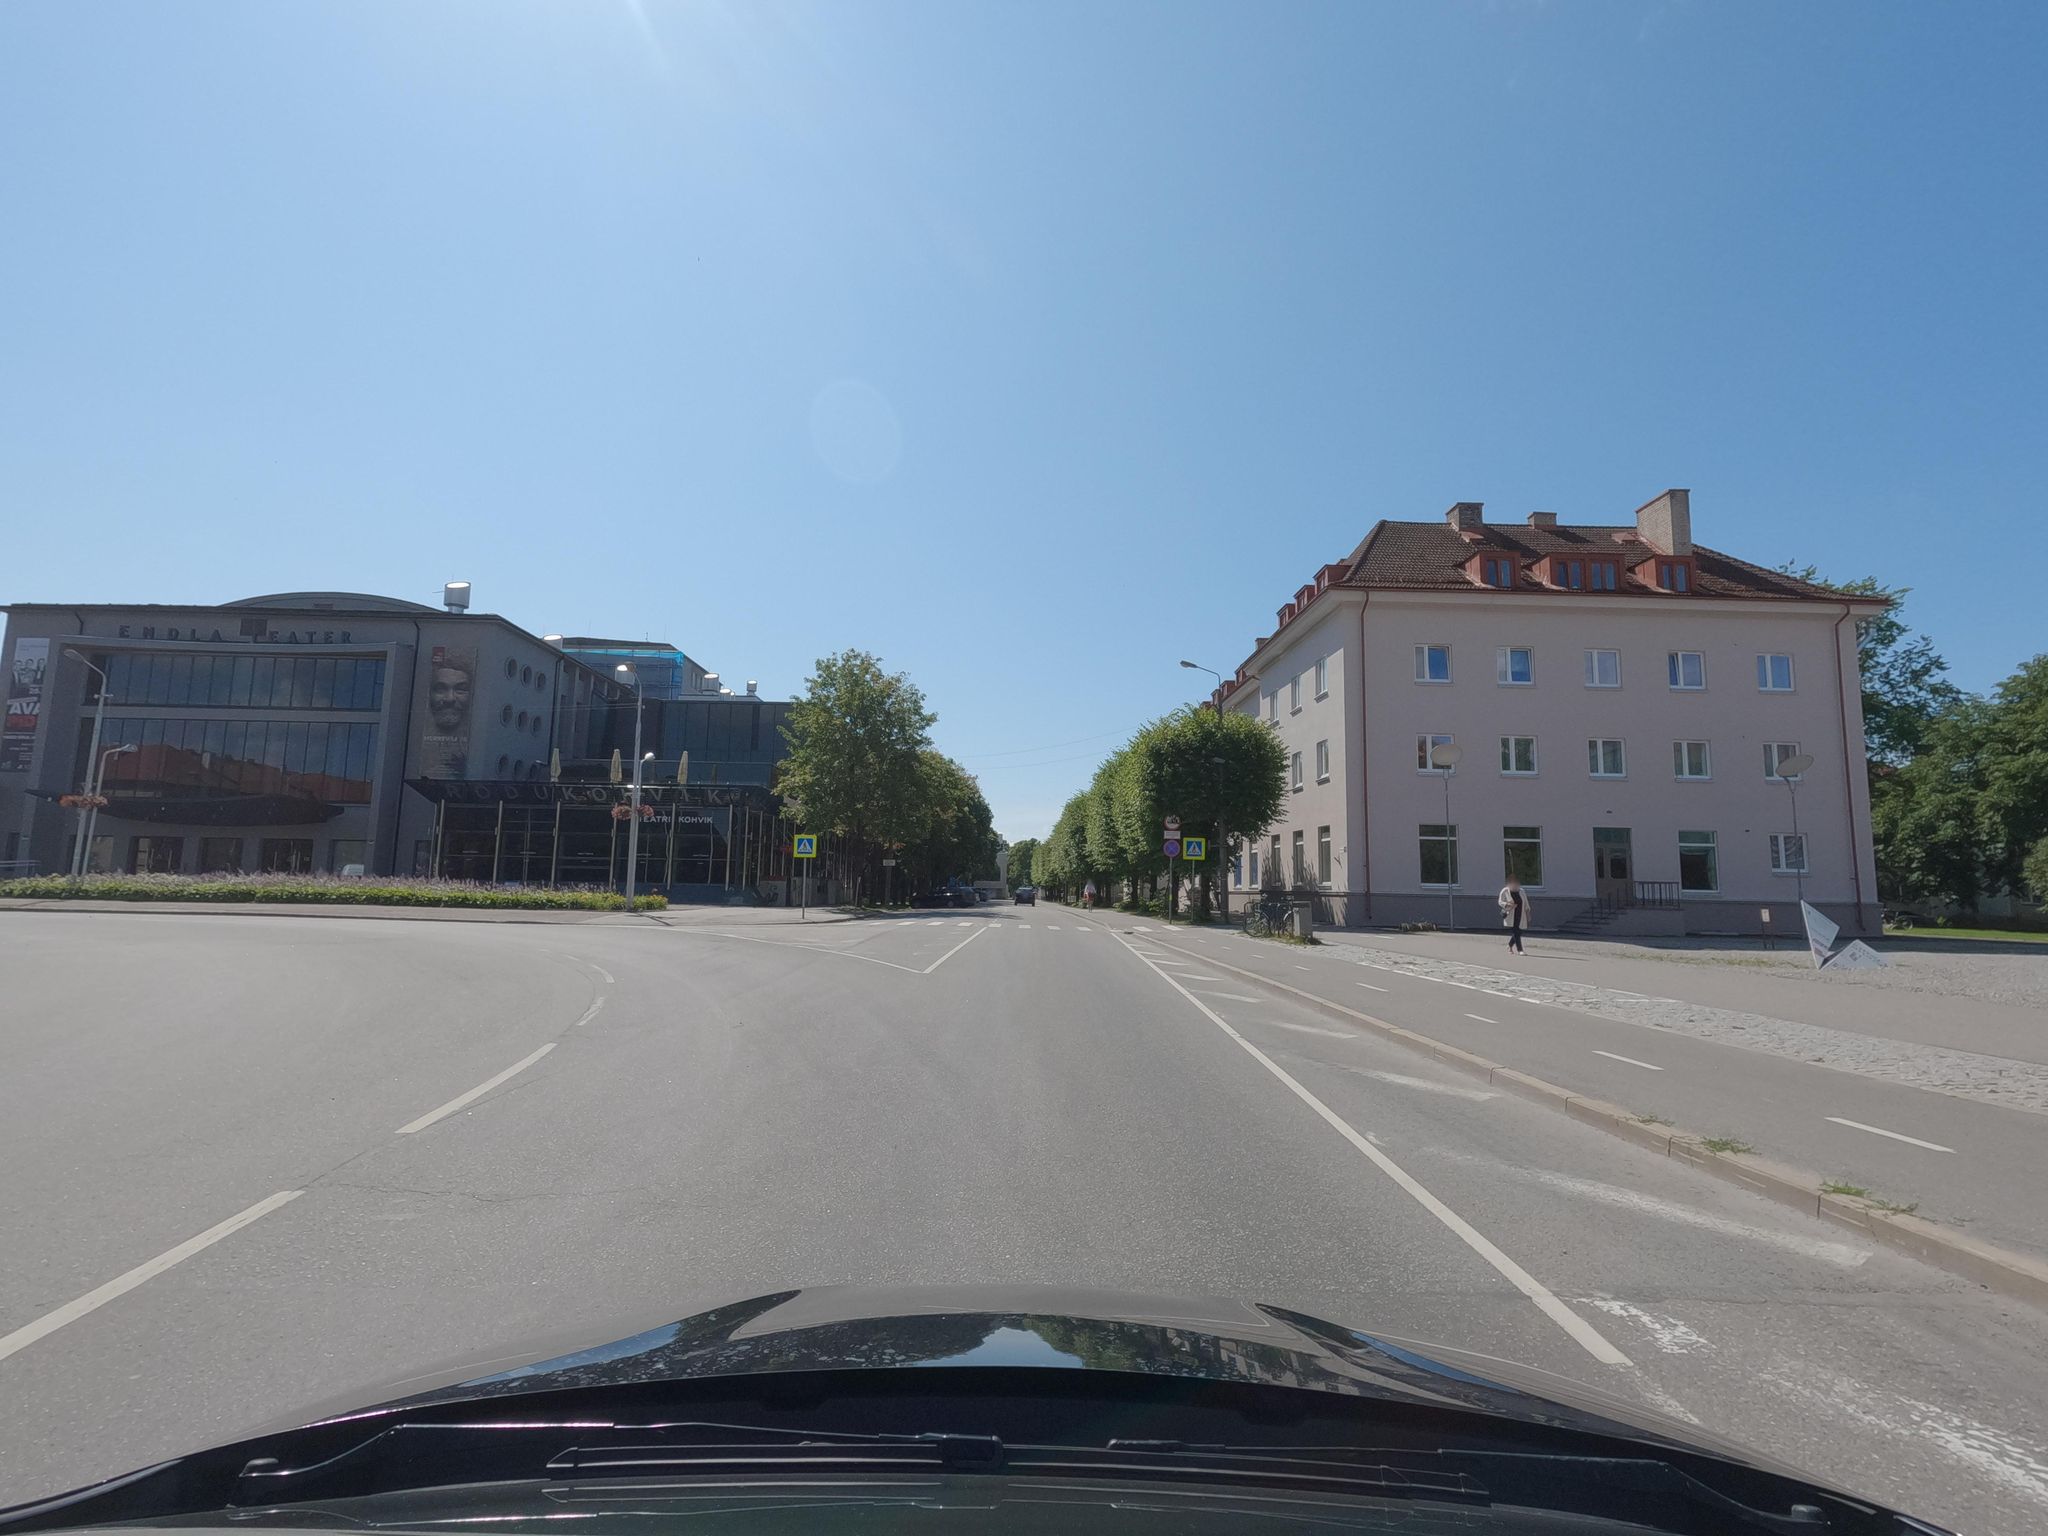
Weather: clear
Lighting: day
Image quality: good
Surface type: driving surface
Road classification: tertiary
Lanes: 2, 3
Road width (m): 12
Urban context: dense urban cluster
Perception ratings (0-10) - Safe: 3.78, Lively: 7.89, Beautiful: 6.49, Boring: 4.21, Depressing: 3.26, Wealthy: 4.6